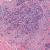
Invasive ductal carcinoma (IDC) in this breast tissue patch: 1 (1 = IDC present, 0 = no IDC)